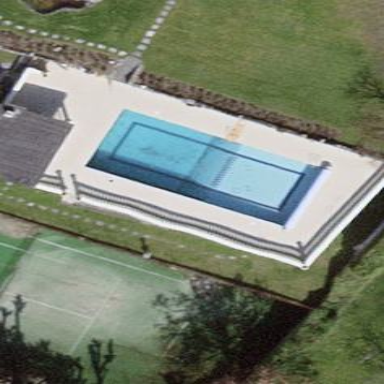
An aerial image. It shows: Outdoor swimming pool on leisure land.